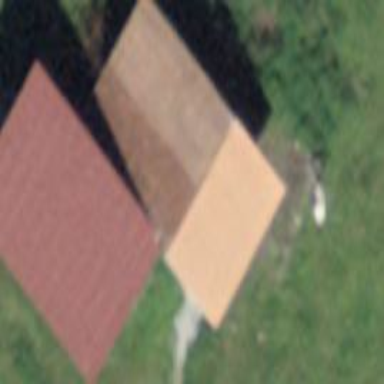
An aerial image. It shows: Rural barn.